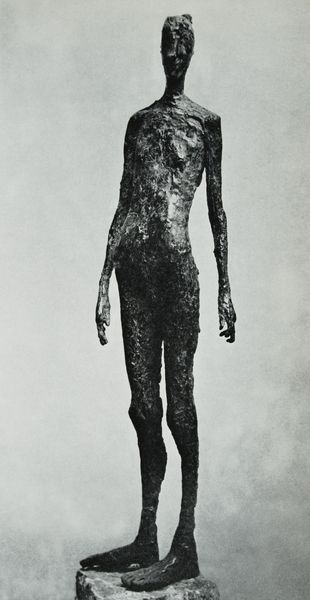
Titel: La Feuille, Das Blatt
Künstler: Germaine Richier
Schlagwörter: kopf, körper, mann, nackt, frau, grau, arme, sockel, portrait, figur, beine, füße, haltung, bronze, lehmbruck, plastik, stehende, dünn, foto, hängen, becken, giacometti, alberto, homme, homme nu